Interaction volume radius: 10 \u00c5
Interaction volume height: 15 \u00c5
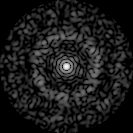
Disorder parameter: 0.8151